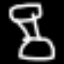
Label: hourglass